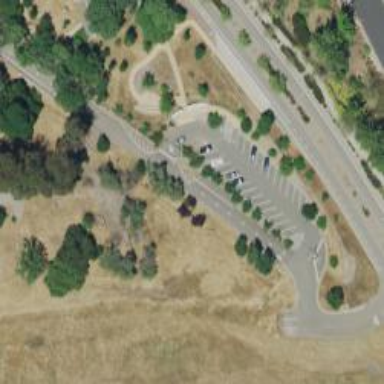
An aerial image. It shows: Parking space.